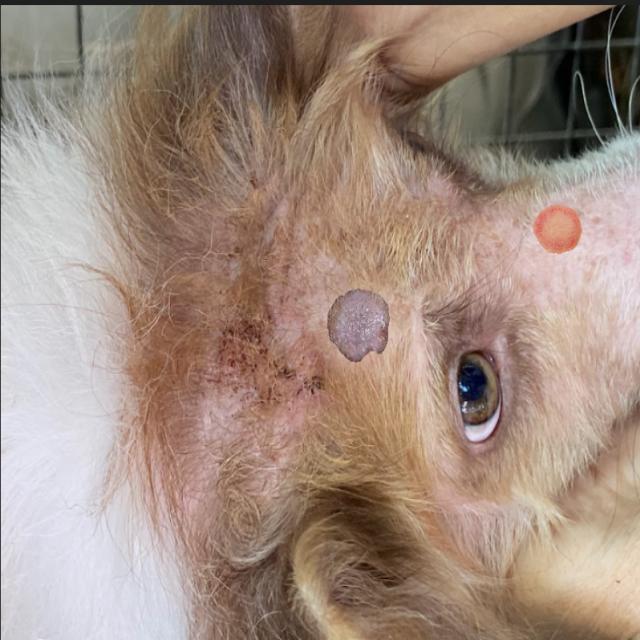
Canine ringworm (Dermatophytosis) — fungal infection caused by Microsporum or Trichophyton. Presents with circular alopecia, scaling, crusting, and broken hairs.